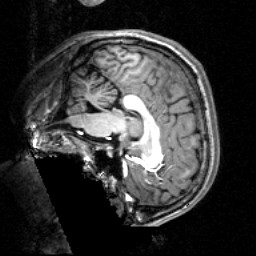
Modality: T1w
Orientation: sagittal
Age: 22
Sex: male